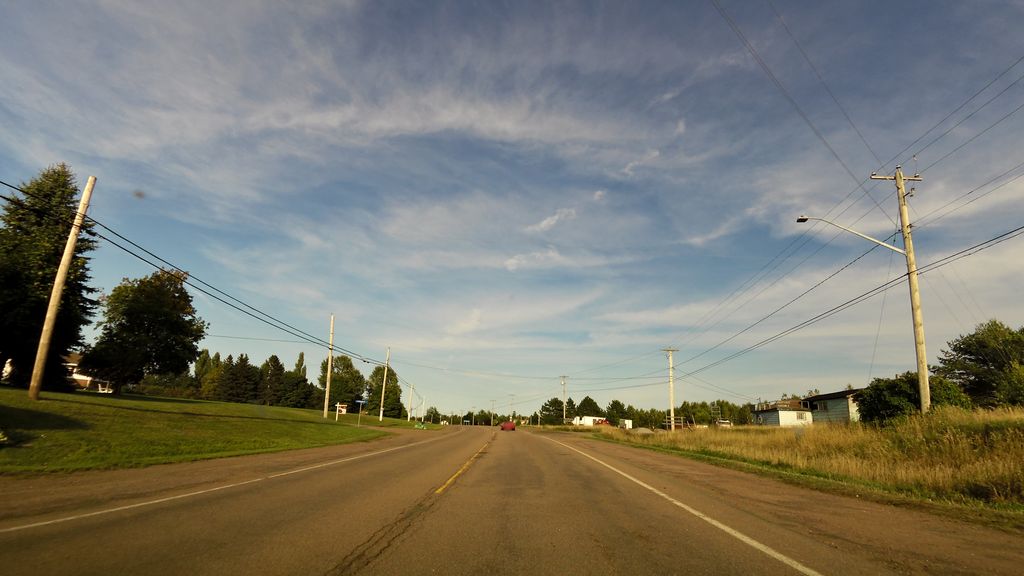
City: charlottetown